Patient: sex F, age 56
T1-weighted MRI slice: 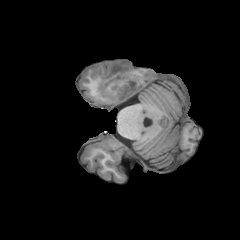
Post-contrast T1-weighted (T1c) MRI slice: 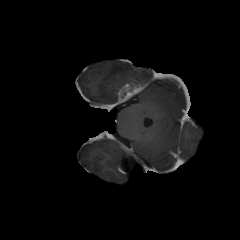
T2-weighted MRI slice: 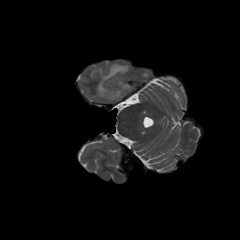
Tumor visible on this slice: yes
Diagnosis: Glioblastoma, IDH-wildtype
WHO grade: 4